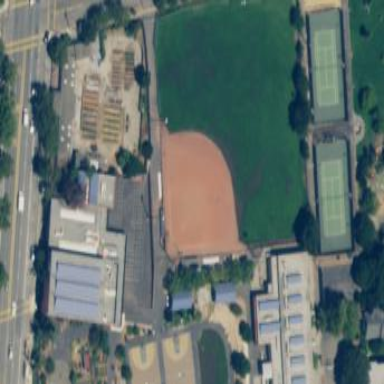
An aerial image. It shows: Baseball pitch for leisure land activities.